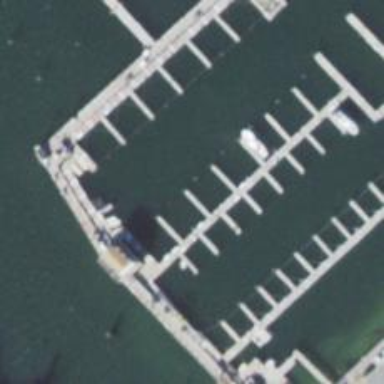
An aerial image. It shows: Man-made pier.